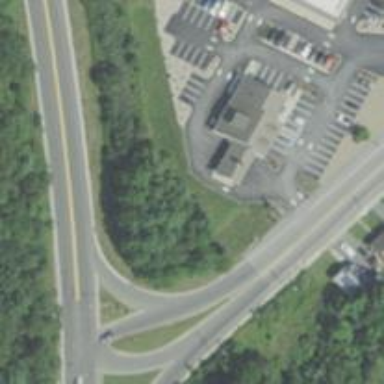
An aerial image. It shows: Service road passing through building tunnel.